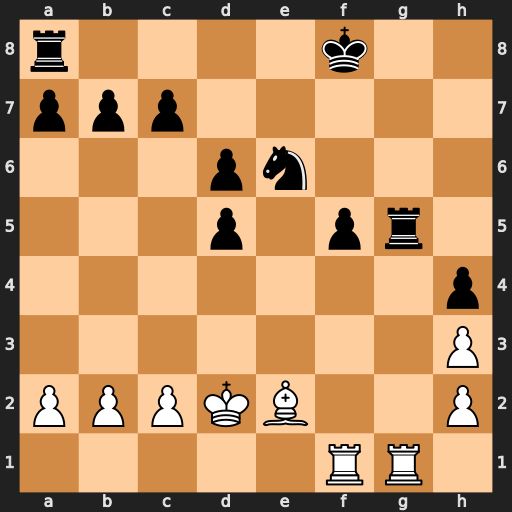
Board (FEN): r4k2/ppp5/3pn3/3p1pr1/7p/7P/PPPKB2P/5RR1
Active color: w
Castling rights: -
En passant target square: -
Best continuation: Rxg5 Nxg5 Rxf5+ Ke7 Rxg5